Question: At the beginning I created the database in sql server
Next i used a Entity Data Model (database first) and i get code that I embed below.
My db model:

DbModel.cs
'''
public virtual DbSet < Actor > Actor {get;set;}
public virtual DbSet < Genre > Genre {get;set;}
public virtual DbSet < Movie > Movie {get;set;}
public virtual DbSet < sysdiagrams > sysdiagrams {get;set;}
protected override void OnModelCreating(DbModelBuilder modelBuilder) {
modelBuilder.Entity < Actor > ()
.HasMany(e = > e.Movie)
.WithMany(e = > e.Actor)
.Map(m = > m.ToTable("MovieActors").MapLeftKey("ActorID").MapRightKey("MovieID"));
modelBuilder.Entity < Genre > ()
.HasMany(e = > e.Movie)
.WithMany(e = > e.Genre)
.Map(m = > m.ToTable("MovieGenres").MapLeftKey("GenreID").MapRightKey("MovieID"));
'''
and the actor.cs
'''
[Table("Actor")]
public partial class Actor {
public Actor() {
Movie = new HashSet < Movie > ();
}
public int ID {get;set;}
[Required]
[StringLength(50)]
public string FirstName {get;set;}
[Required]
[StringLength(50)]
public string LastName {get;set;}
public virtual ICollection < Movie > Movie {get;set;}
}
'''
Everything works but..
'''
using(var db = new MovieDbModel()) {
var movie = new Movie() {
Title = "Test",
Year = 1990
};
db.Actor.Add(new Actor {
FirstName = "Al", LastName = "Pacino"
});
db.Genre.Add(new Genre {
Name = "Action"
});
db.SaveChanges();
}
'''
I do not know how to add actors to the movie because db.MovieActors not exist
I made an error in the code?
I want insert to MovieActors (MovieID,ActorID) VALUES (1,1) but how?
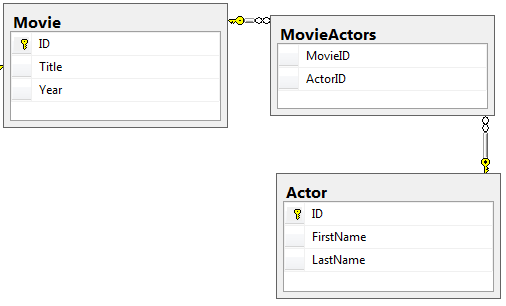
Answer: You should add movie entity to actor.Movie collection, for example:
'''
using (var db = new MovieDbModel("Server=localhost;Database=test;Trusted_Connection=True;"))
{
var movie = new Movie()
{
Title = "Test",
Year = 1990
};
var actor = new Actor
{
FirstName = "Al",
LastName = "Pacino"
};
db.Actor.Add(actor);
actor.Movie.Add(movie);
db.SaveChanges();
}
'''